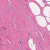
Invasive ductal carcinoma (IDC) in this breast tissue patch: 0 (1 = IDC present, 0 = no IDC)